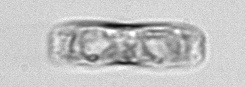
Label: pennate_morphotype1